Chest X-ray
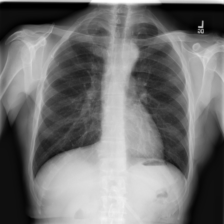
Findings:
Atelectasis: negative
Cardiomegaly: negative
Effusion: negative
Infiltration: negative
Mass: negative
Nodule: negative
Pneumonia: negative
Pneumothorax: negative
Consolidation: negative
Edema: negative
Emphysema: positive
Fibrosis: negative
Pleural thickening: positive
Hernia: negative